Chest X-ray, PA view. Patient: 38 years old, sex F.
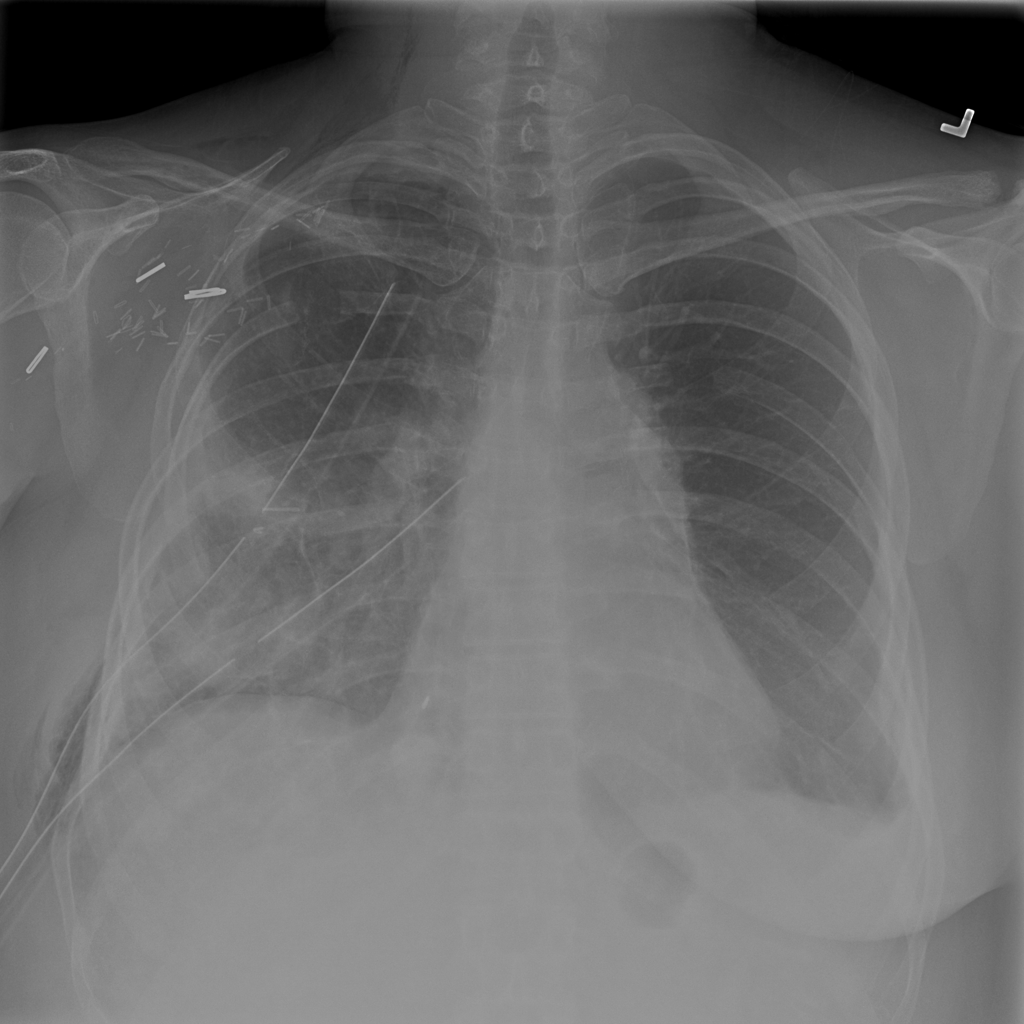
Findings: No Finding